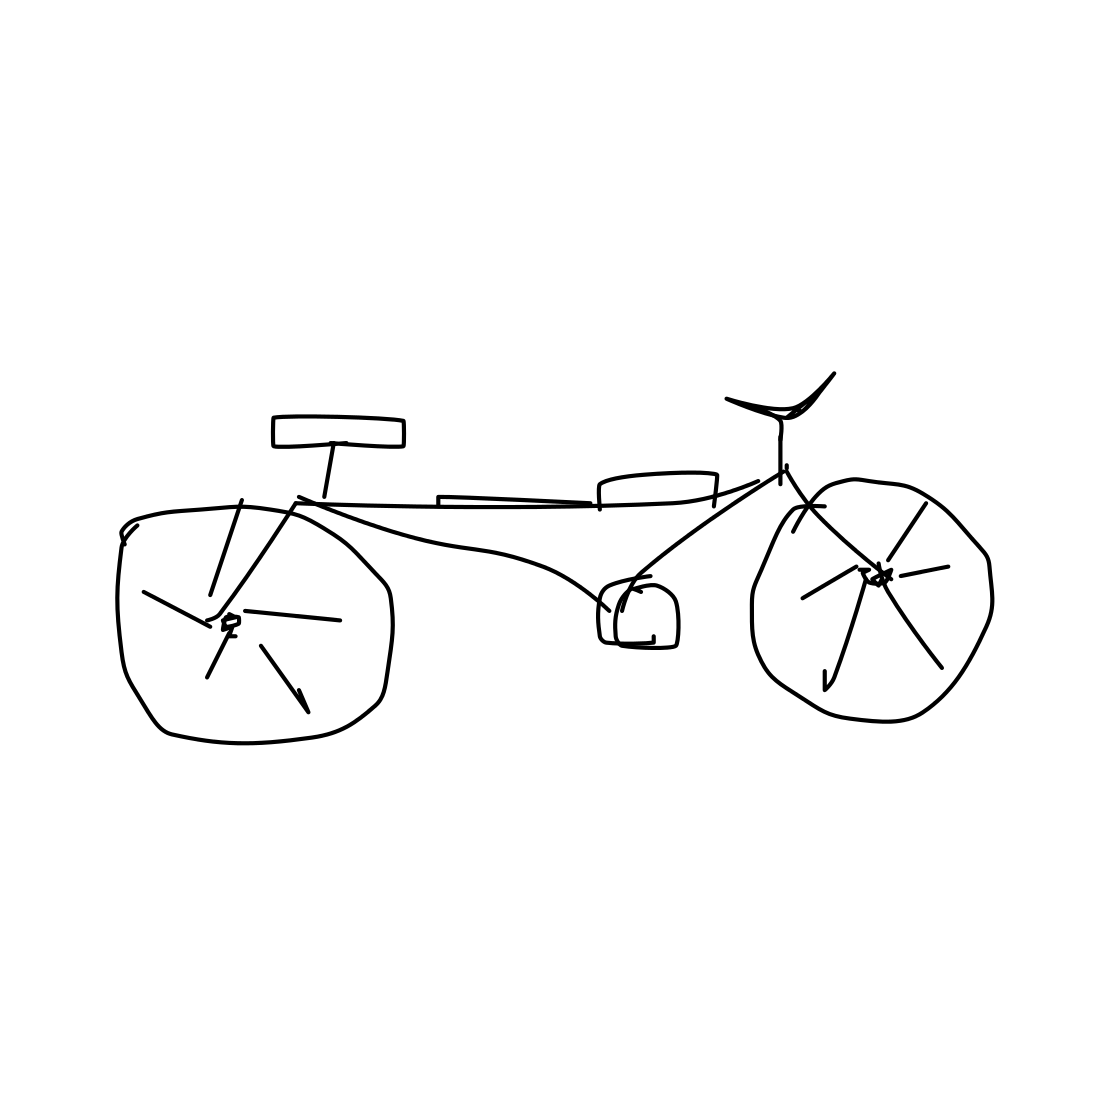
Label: bicycle